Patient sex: M
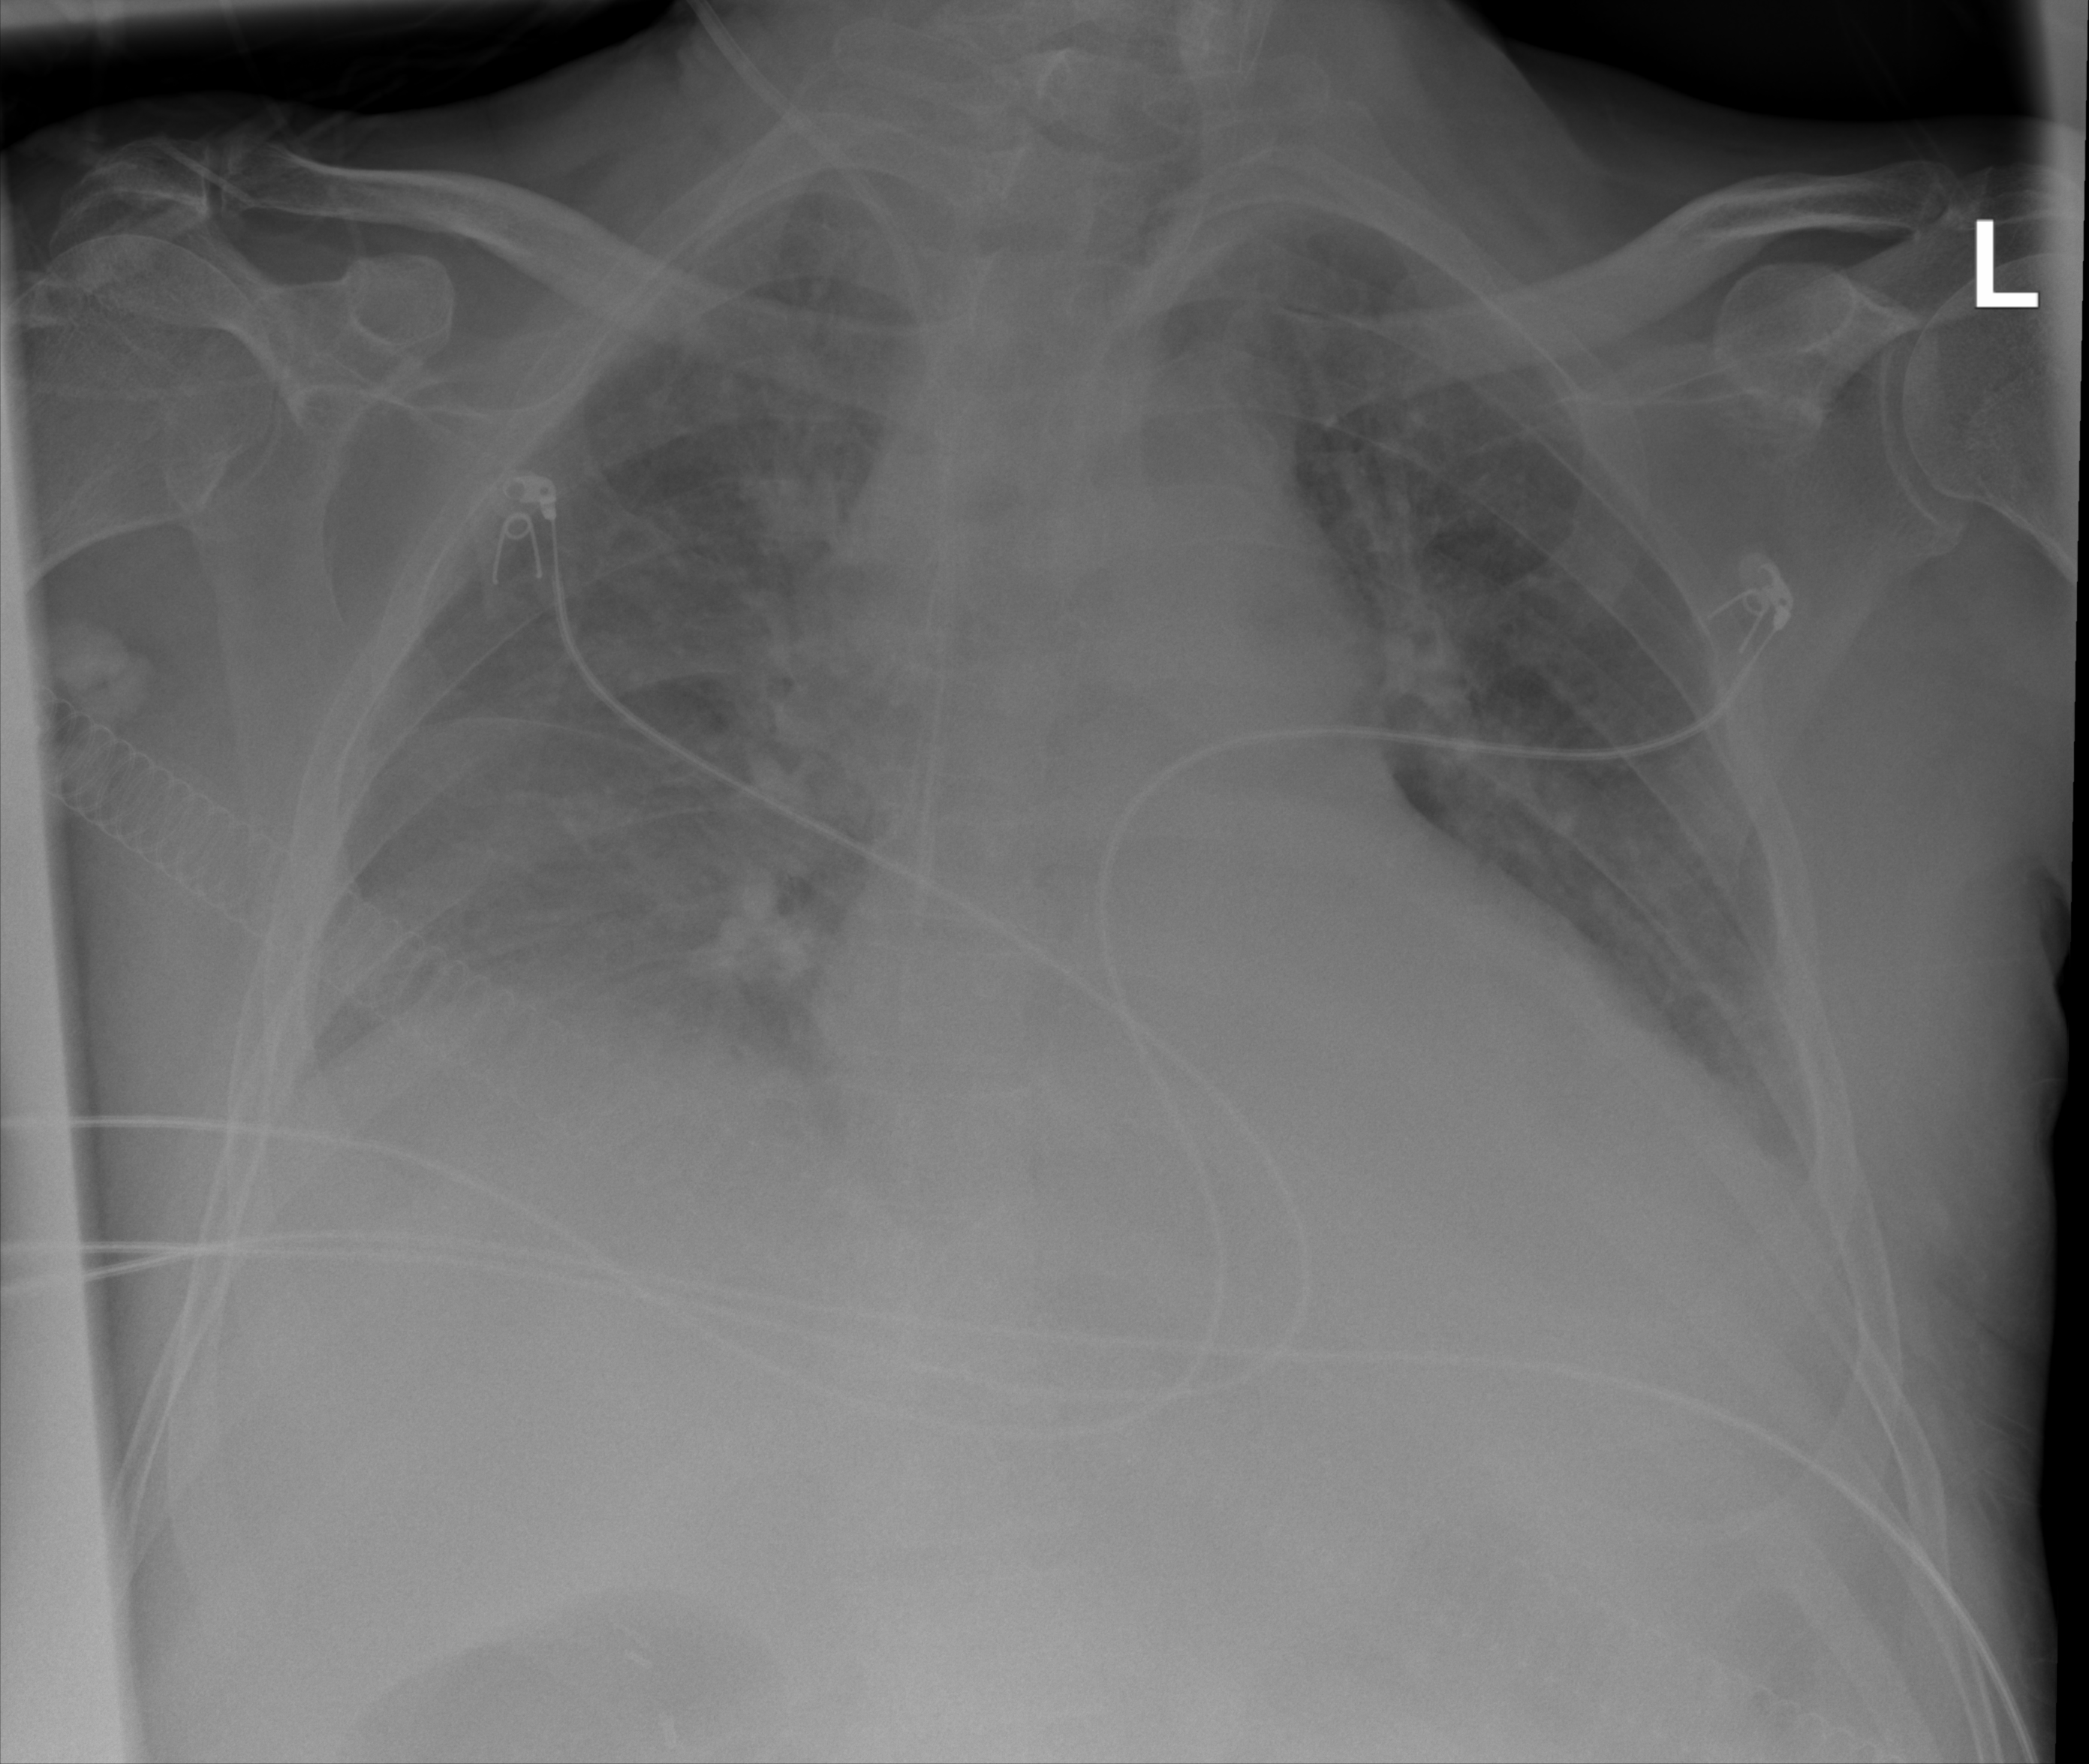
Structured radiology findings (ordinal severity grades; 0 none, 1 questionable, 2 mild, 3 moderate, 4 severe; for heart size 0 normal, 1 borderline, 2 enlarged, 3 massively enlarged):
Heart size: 1
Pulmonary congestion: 2
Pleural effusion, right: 2
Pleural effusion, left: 2
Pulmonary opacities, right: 2
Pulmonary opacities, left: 2
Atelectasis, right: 2
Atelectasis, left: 2